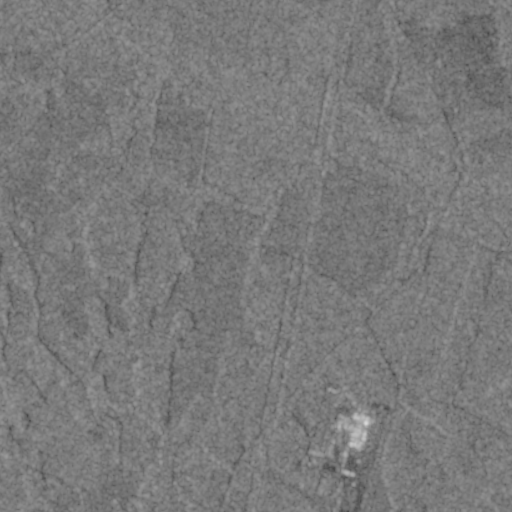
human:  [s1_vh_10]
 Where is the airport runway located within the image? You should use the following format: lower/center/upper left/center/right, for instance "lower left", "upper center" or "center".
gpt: The airport runway is located in the upper right of the image.
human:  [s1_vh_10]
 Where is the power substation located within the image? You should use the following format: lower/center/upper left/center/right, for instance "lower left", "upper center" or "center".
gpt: The power substation is located in the lower right of the image.
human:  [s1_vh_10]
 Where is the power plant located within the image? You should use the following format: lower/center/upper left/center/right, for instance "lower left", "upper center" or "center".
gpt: There is no power plant in the image.

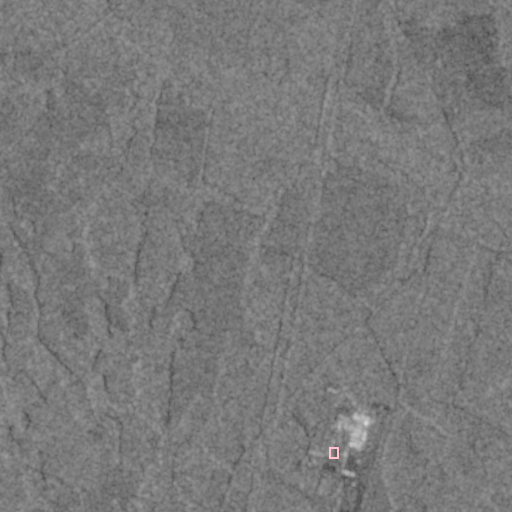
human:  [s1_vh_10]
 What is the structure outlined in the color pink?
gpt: The structure outlined in pink is a building.
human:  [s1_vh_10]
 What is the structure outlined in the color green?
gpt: There is no green outline.